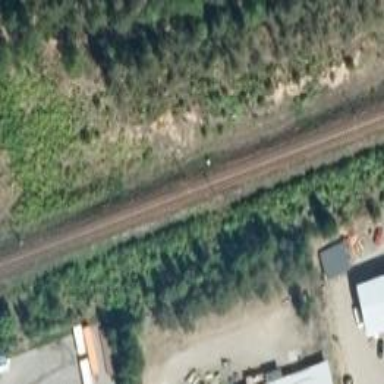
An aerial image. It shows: Railway signal.